Question: Website: <URL>
I am trying to write each and every paragraph of this page to a .csv file using:
'''
x = []
for text in soup.tr.stripped_strings:
row = []
for i in soup.p.stripped_strings:
row.append(i)
x.append(row)
with open('sample.csv', 'a', newline='', encoding='utf-8') as file:
writer = csv.writer(file)
writer.writerows(x)
'''
Output:

I want to store all the information in form of a table.
'''
soup.find('p').get_text() ##doesn't help
'''
Thanks in advance.
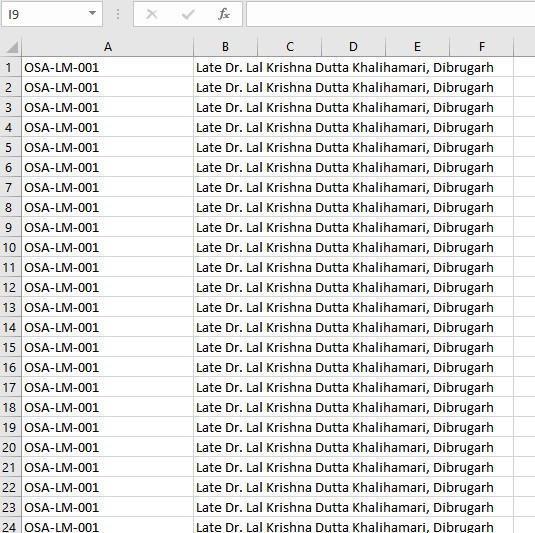
Answer: '''
import re
import csv
from itertools import groupby
url = 'https://www.osa.ind.in/life-members.php'
headers={'User-Agent': 'Mozilla/5.0 (X11; Ubuntu; Linux x86_64; rv:76.0) Gecko/20100101 Firefox/76.0'}
soup = BeautifulSoup(requests.get(url, headers=headers).content, 'html.parser')
data = soup.table.get_text(strip=True, separator='|').split('|')
all_data, last = {}, ''
for v, g in groupby(data, lambda k: re.search(r'(?:^|
|-| )LM', k)):
if v:
last = re.sub(r'\s+', ' ', ''.join(g))
last = re.sub(r' ?- ?', '-', last)
else:
all_data[last] = ' '.join(g).replace('
', ' ')
# print it to screen:
for lm, address in all_data.items():
print('{:<15}{}'.format(lm, address))
# save it to csv:
with open('data.csv', 'w', newline='') as csvfile:
writer = csv.writer(csvfile, delimiter=',', quotechar='"', quoting=csv.QUOTE_MINIMAL)
for lm, address in all_data.items():
writer.writerow([lm, address])
'''
This prints:
'''
OSA-LM-001 Late Dr. Lal Krishna Dutta Khalihamari, Dibrugarh
OSA-LM-002 Dr. Iralu Ningusalie, Civil Hospital, Kohima,Nagaland
OSA-LM-003 Dr. Nareswar Dutta, Dutta's Eye Clinic,Rangagora Road, P.O. Tinsukia, Pin- 786125 E-mail: M- 094350-35502
OSA-LM-004 Dr. (Mrs) Nirmali Bujarbarua, P.U.B. Nursing Home Laokhewa Road, Nagaon Ph: <PHONE>
OSA-LM-005 Dr. Rajendra Prasad Sarma
OSA-LM-006 Dr. Gopal Chandra Das, Bihutoli Road,Natun Bazar , Hojai Assam M-<PHONE> drgcdas@yahoo.com
OSA-LM-007 Dr. Premeswar Nath, Madhab Kandali Path Sankarpur, Gopinath Nagar, Guwahati -781016 premeswar.nath@gmail.com Ph-<PHONE>
OSA-LM-008 Dr. ( Mrs) Dipali Deka Regional Institute of Ophthalmology Guwahati Medical College Bhangagarh Guwahati 781032 dipali_deka@yahoo.com Ph: <PHONE>
OSA-LM-009 Dr. T.K.Sarma, Eye Spl , DIMS Hospital , Zoo-Narengi Road, (Near Rly. Yard ), Guwahati <PHONE>
OSA-LM-010 Dr. ( Mrs) Rani Dutta Sundarpur 18 east lane R.G. Barua Road,Guwahati - 781005
OSA-LM-011 Dr. Birendra Kumar Sarma Ratnagiri Path,Bamunimaidan Guwahati 781021
OSA-LM-012 Dr. Jayanta Baroowa "Kantashree" Tilak Deka Road Nagaon, Assam, Pin 782001 jboroowa@rediffmail.com, jboroowa@gmail.com P: STD -03672-232827 (R) M-<PHONE>
OSA-LM-013 Dr. Rup Kumar Phukan Milon Nagar, Ward no.10, North Lakhimpur, Assam-787001 drrupkumarphukun@yahoo.co.in M-<PHONE>
OSA-LM-014 Late Dr. Nabin ch.Bordoloi,Jorhat-1
OSA-LM-015 Dr. Girish Chandra Borgohain Gar-Ali, Jorhat, Assam
OSA-LM-016 Dr. Narayan Bordoloi Chandraprabha Eye hospital , KK Handique Road,Jorhat, Assam drnbordoloi@rediffmail.com M919435051807
OSA-LM-017 Dr. Prabin Bora A.T. Road, Tarajan (Near puja mandir) Jorhat ,Assam-<PHONE> (C) <PHONE> (R) M-94350-50658
OSA-LM-018 Dr. Mukul Barthakur Borthakur Eye Clinic B.G. Road Jorhat 785001 M-<PHONE> <PHONE> nivedita_borthakur@yahoo.co.in
OSA-LM-019 Dr. Padum Kumar Gogoi Kushal Kumar Path Jorhat, Assam <PHONE>
OSA-LM-020 Dr. Jayanta Ghosh,UshaEye Clinic, B.G. Road ,Jorhat , Assam-785001 M- <PHONE>
OSA-LM-021 Dr. Kumud Nath Jail Road , Jorhat -785001 nathkumud@gmail.com Ph-<PHONE>/<PHONE> M-94350-51791
OSA-LM-022 Dr. Hiren Saikia Assam Netralaya, Jail Road , Jorhat drhirensaikia@gmail.com M--<PHONE> R-<PHONE>
OSA-LM-023 Dr. Nawab M. Rahman Eye Care Contact Lans clinic Gar Ali ,Jorhat 785001 dr.nmrahman@yahoo.com Ph-<PHONE>/<PHONE>/ M: 94350-52042
... and so on.
'''
And saves 'data.csv' (screenshot from LibreOffice):
<URL>